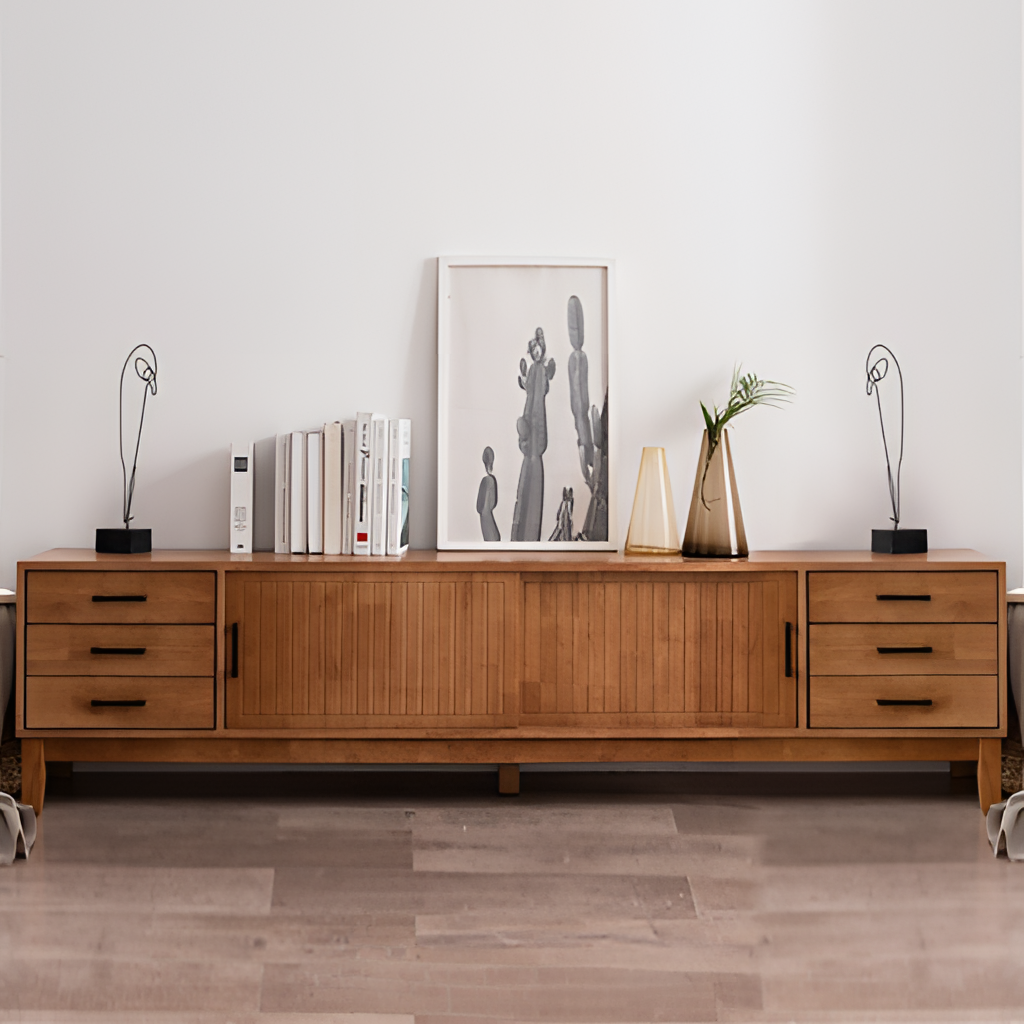
living room, wood sideboard, paint wallpaper, with solid pattern, minimalist, gray wood flooring, with plank pattern